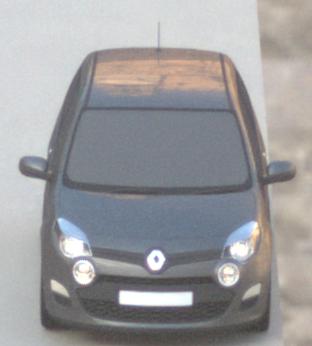
Make: Renault
Model: Twingo 1.2 LEV 16V 75
Detailed model: Twingo (II)
Model produced from: 2012/01
Model produced until: 2014/07
Doors: 3
Color: gray
Road condition: dry road
Daytime: sunrise or sunset
Contrast: low contrast